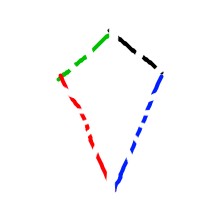
Shape: kite